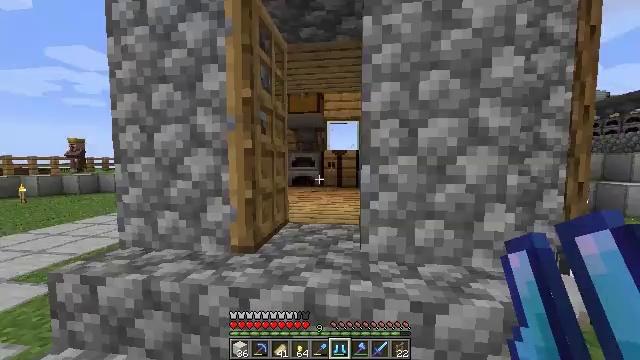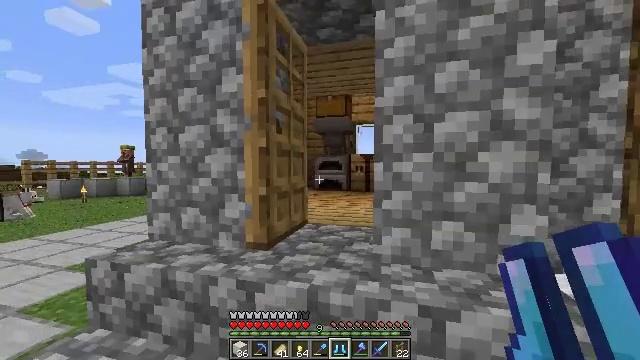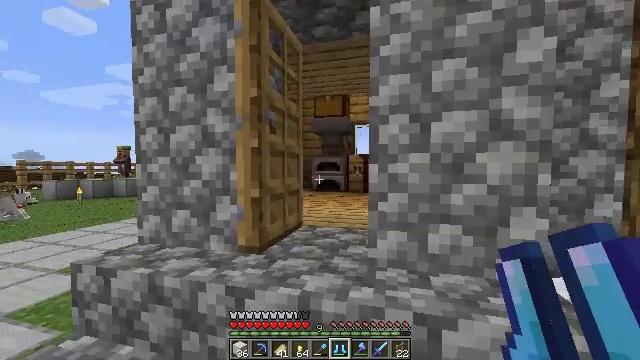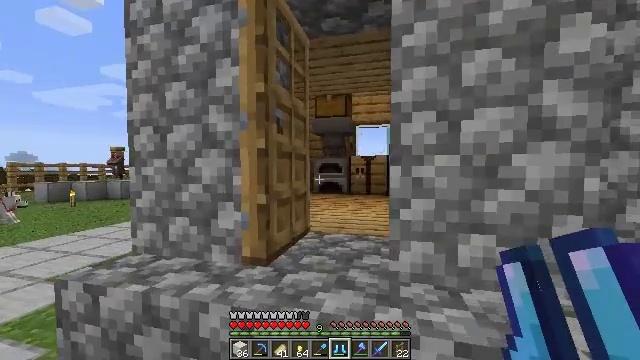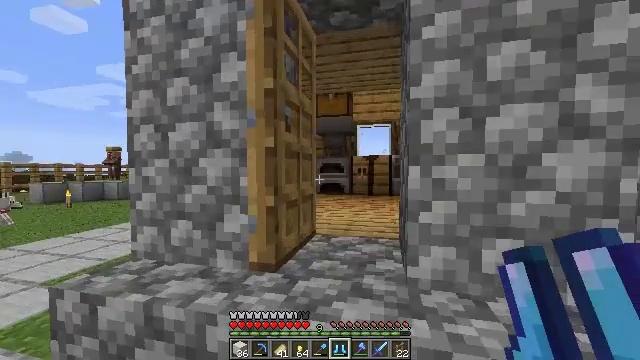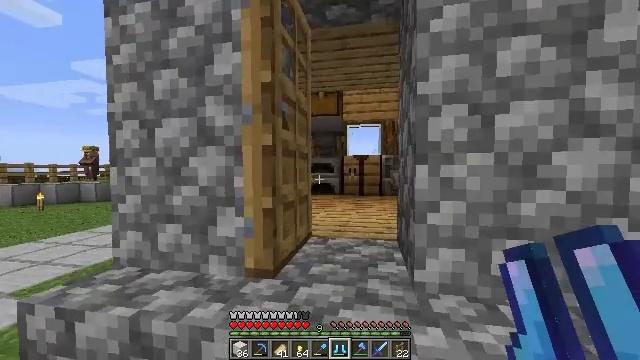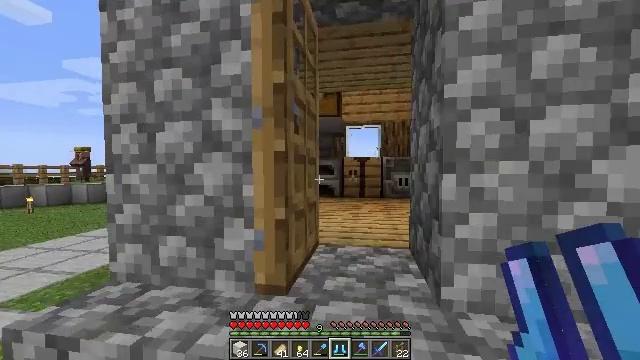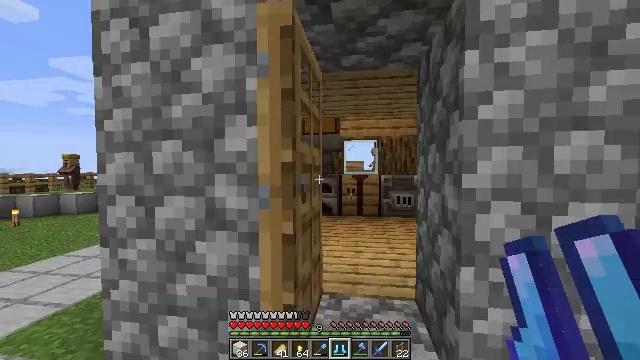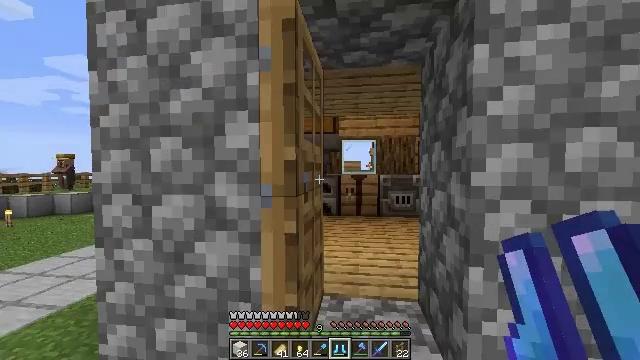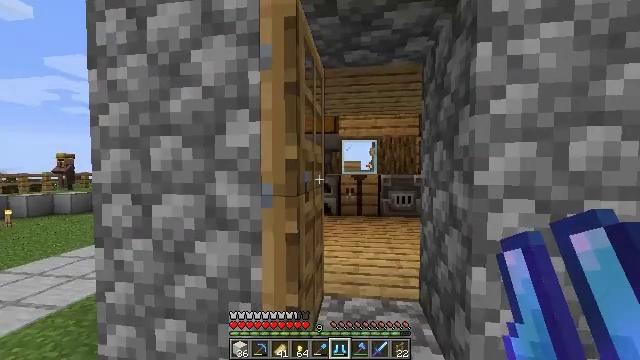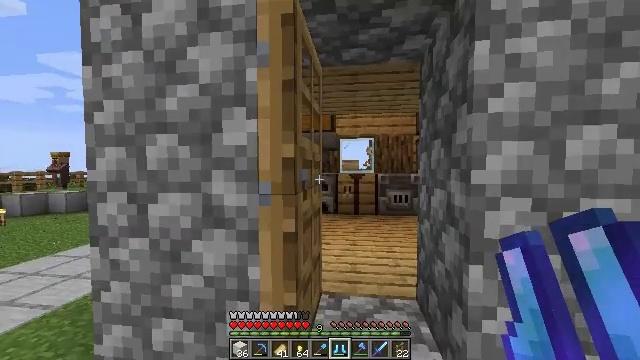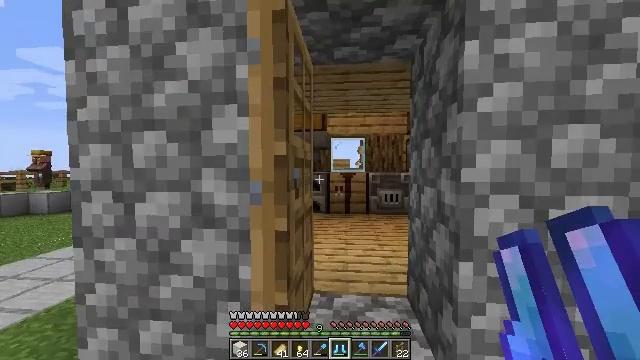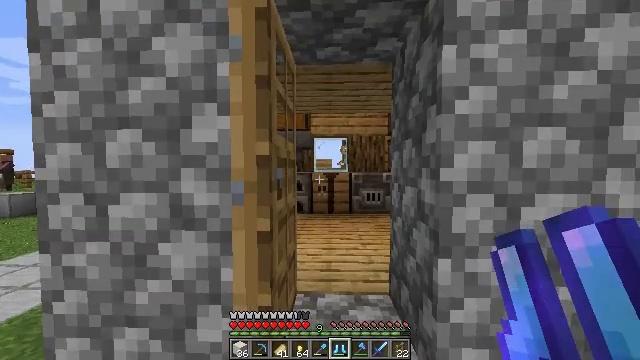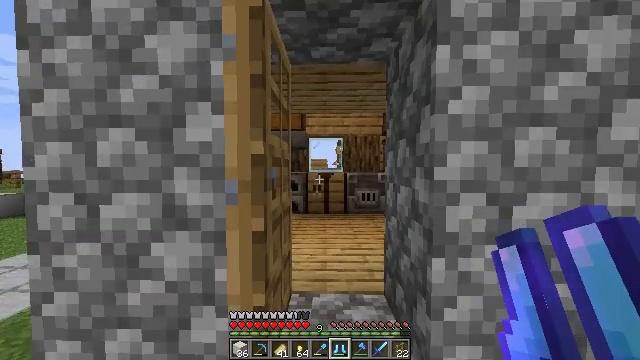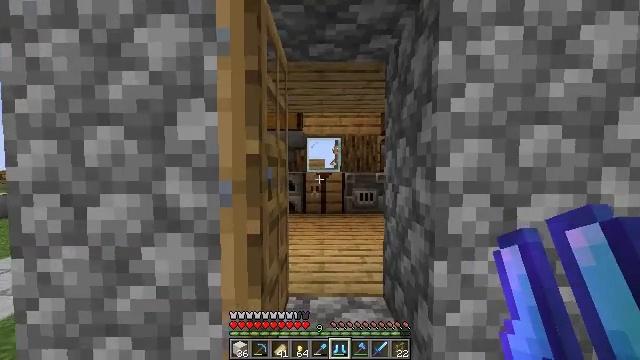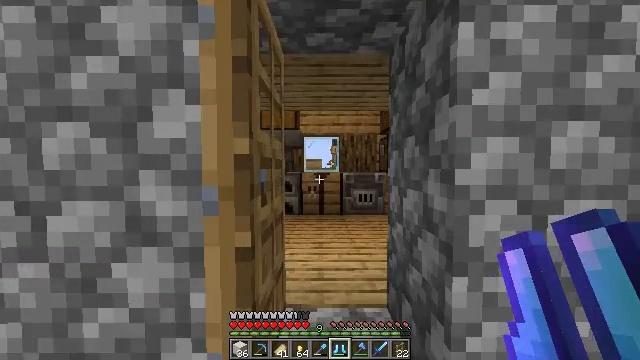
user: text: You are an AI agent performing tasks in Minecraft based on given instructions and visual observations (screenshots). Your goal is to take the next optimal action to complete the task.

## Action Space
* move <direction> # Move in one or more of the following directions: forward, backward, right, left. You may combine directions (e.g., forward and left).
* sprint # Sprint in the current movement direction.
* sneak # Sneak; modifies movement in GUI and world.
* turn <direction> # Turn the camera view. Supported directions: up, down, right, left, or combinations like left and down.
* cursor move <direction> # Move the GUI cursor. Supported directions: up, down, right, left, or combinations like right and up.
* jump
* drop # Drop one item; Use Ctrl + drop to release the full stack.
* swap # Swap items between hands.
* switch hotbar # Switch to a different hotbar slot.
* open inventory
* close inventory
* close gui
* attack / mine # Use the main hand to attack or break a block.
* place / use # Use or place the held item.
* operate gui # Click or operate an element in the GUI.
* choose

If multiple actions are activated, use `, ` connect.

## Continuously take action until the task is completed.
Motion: motion action
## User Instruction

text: Get green dye by smelting cactus in a furnace.
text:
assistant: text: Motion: move forward and move left, turn left and up
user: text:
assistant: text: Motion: move forward and move left
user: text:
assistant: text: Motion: move forward and move left
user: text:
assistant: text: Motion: move forward and move left
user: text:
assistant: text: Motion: move forward and move left, turn right
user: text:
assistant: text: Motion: turn right
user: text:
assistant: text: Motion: turn right
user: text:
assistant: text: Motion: no_op
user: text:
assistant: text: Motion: no_op
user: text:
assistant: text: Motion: no_op
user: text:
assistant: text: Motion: turn right
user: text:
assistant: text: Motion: turn right
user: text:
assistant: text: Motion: turn right
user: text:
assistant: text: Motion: move forward
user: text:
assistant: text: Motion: move forward
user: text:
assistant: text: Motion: move forward, turn right
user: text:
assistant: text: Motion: move forward
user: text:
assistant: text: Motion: move forward
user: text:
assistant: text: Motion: move forward
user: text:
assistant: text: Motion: move forward
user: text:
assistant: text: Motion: move forward
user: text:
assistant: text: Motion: move forward
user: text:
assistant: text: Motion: move forward
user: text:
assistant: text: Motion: move forward
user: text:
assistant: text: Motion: move forward
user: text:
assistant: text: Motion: move forward, turn left and down
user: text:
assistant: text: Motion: turn left and down
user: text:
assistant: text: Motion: turn left
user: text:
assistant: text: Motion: turn left
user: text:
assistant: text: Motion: turn left